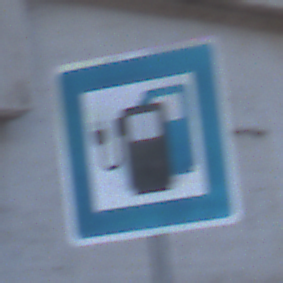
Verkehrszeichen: LadestationFuerElektrofahrzeuge
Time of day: SunriseSunset
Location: Outdoor (Urban)
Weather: Clear
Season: NotSpecified
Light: Natural